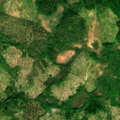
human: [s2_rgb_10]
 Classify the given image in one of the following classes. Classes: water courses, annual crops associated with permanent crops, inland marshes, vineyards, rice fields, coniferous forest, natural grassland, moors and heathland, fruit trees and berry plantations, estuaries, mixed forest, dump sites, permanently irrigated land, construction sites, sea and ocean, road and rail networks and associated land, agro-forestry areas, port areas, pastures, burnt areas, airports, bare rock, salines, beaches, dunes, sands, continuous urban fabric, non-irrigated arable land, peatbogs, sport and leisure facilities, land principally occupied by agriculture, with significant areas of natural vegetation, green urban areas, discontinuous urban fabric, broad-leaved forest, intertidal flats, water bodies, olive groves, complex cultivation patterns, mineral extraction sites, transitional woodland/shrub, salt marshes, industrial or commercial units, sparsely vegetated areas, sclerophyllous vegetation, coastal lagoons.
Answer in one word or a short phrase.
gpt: coniferous forest, mixed forest, transitional woodland/shrub